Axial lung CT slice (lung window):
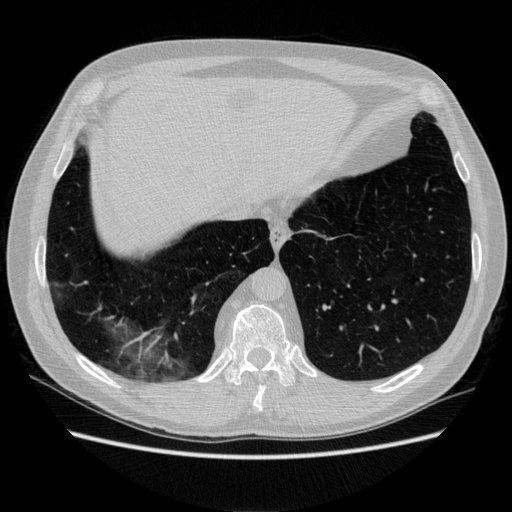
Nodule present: no